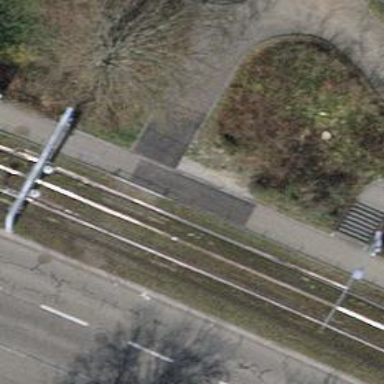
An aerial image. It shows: Asphalt footway.